Question: I know there are several questions that already answered but I couldn't apply them to my conditions properly.
I'd like to make some responsive 'information box' like this.

Since I use Hugo to make site, I made 'infobox.html' shortcode.
'''
{{- $type := cond .IsNamedParams (.Get "type") (.Get 0) -}}
<div class="infobox">
<div class="infobox-inner">
{{- with (eq $type "info") -}}
<div class="infobox-icon-box">
<div class="infobox-icon">
{{- $fname := print "fontawesome/info-circle.svg" -}}
{{- $path := "<path" -}}
{{- $fill := "<path fill="currentColor"" -}}
{{ replace (readFile $fname) $path $fill | safeHTML }}
</div>
</div>
{{ end }}
{{- with (eq $type "warn") -}}
<div class="infobox-icon-box">
<div class="infobox-icon">
{{- $fname := print "fontawesome/exclamation-triangle.svg" -}}
{{- $path := "<path" -}}
{{- $fill := "<path fill="currentColor"" -}}
{{ replace (readFile $fname) $path $fill | safeHTML }}
</div>
</div>
{{ end }}
{{- with (eq $type "stop") -}}
<div class="infobox-icon-box">
<div class="infobox-icon">
{{- $fname := print "fontawesome/hand-paper.svg" -}}
{{- $path := "<path" -}}
{{- $fill := "<path fill="currentColor"" -}}
{{ replace (readFile $fname) $path $fill | safeHTML }}
</div>
</div>
{{ end }}
<div class="infobox-text">
<p>{{ .Inner | markdownify }}</p>
</div>
</div>
</div>
'''
As you can see, it directly embeds SVG codes directly into result HTML file. I believe it would be much more faster way than loading Font Awesome JS/CSS/Webfont in '<head>'.
With this structure above, I want to write some CSS stuff. It should do these:
>
1. Make round-rectangle around infobox
2. Align infobox-icon-box and infobox-text in one line, even though screen size is small. I tried with inline-block, inline-table etc. but when I resize screen, infobox-text went down under infobox-icon-box.
3. Resize infobox-icon-box according to screen size along with @media (max-width)
4. Align infobox-icon to middle(vertically) and center(of infobox-icon-box) and resize it.
5. Draw line between infobox-icon-box and infobox-text but not in full length.
I know how to do '1', but I don't know how to do else especially '2'.
It would be much easier with ':before', but I don't know how to use it with raw SVG.
Any help would be appreciated because after so many trial and error, my head went numb...
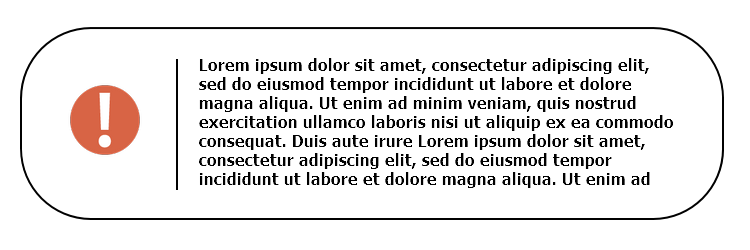
Answer: You can use 'flexbox' CSS modal
'''
.infobox {
border: 2px solid #000;
border-radius: 25px;
}
.infobox-inner {
display: flex;
flex-wrap: wrap;
align-items: center;
padding: 20px 0;
}
.infobox-icon-box, .infobox-text {
padding: 0 20px;
}
.infobox-icon-box {
width: auto;
flex: 0 0 auto;
}
.infobox-text {
width: 100%;
flex: 1 0 0%;
border-left: 2px solid #000;
}
.infobox-icon {
font-size: 3rem;
color: #b35d5d;
}
'''
'''
<link rel="stylesheet" href="https://pro.fontawesome.com/releases/v5.10.0/css/all.css" integrity="sha384-AYmEC3Yw5cVb3ZcuHtOA93w35dYTsvhLPVnYs9eStHfGJvOvKxVfELGroGkvsg+p" crossorigin="anonymous"/>
<div class="infobox">
<div class="infobox-inner">
<div class="infobox-icon-box">
<div class="infobox-icon">
<i class="fas fa-info-circle"></i>
</div>
</div>
<div class="infobox-text">
<p>
Lorem ipsum dolor sit amet consectetur adipisicing elit. Laudantium enim omnis veniam consequuntur ducimus atque ipsam exercitationem corporis quo rem dicta, corrupti nesciunt rerum recusandae doloremque voluptatum odit earum? Exercitationem?
</p>
</div>
</div>
</div>
'''